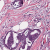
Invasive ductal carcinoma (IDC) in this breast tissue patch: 1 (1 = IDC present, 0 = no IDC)